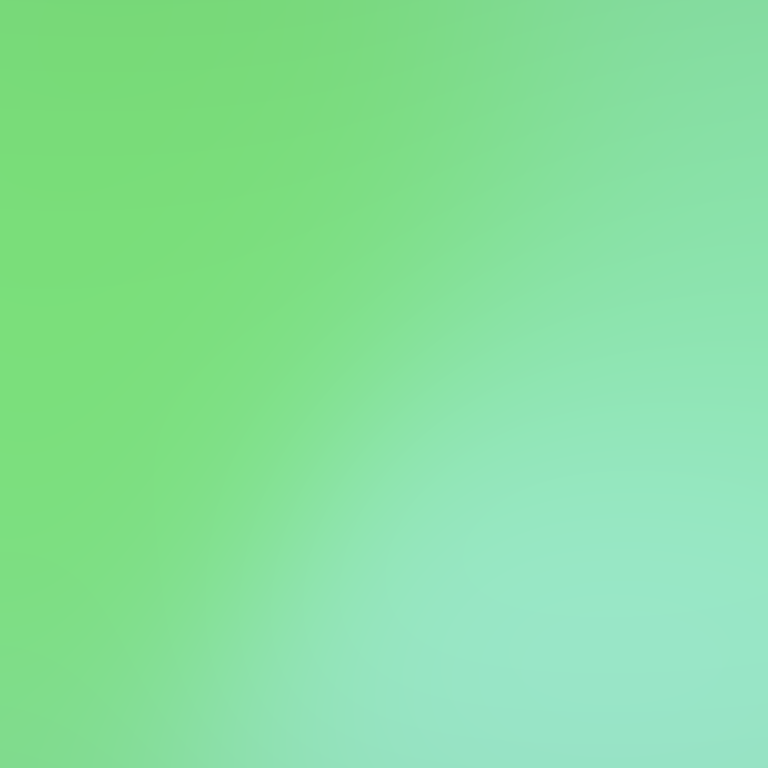
Abstract light effect, smooth gradient from soft green to light cyan, calm atmosphere, diffuse light, no room, no furniture, no objects.